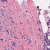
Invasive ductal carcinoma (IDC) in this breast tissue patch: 1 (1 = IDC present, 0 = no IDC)